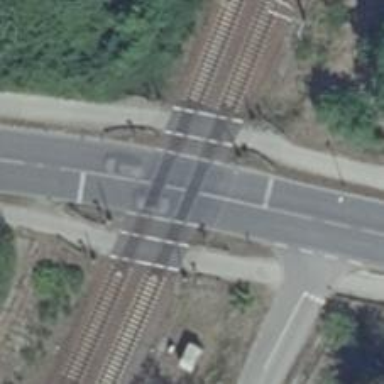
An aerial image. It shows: Level crossing with lights at the railway.